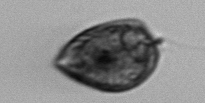
Label: Prorocentrum_micans